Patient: sex M, age 43
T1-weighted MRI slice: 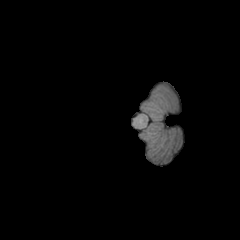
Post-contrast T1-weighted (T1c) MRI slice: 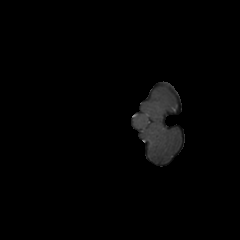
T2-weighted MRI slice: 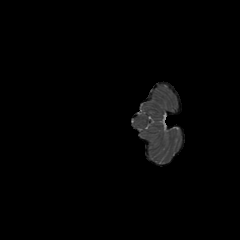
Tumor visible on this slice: no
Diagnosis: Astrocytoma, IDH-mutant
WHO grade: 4